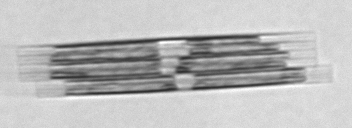
Label: Bacillaria